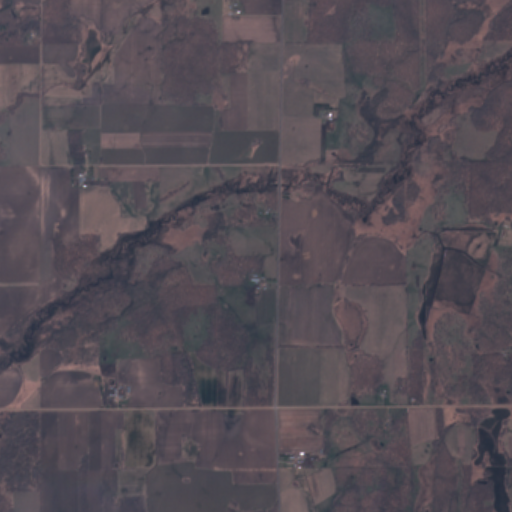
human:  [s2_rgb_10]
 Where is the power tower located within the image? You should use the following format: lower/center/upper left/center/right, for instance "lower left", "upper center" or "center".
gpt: The power tower is located in the right of the image.
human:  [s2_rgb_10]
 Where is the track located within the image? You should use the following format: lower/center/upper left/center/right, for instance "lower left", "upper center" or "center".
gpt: There is no track in the image.